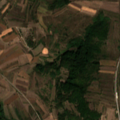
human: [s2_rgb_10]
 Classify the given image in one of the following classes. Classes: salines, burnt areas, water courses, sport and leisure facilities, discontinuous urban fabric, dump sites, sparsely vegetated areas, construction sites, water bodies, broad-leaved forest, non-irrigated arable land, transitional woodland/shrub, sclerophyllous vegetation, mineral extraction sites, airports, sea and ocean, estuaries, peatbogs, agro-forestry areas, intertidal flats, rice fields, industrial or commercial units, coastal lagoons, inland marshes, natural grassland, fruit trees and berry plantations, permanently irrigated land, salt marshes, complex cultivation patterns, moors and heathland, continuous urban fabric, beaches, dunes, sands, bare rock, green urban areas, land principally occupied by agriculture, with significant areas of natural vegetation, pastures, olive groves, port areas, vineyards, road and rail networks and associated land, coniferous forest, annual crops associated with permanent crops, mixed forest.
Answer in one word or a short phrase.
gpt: non-irrigated arable land, fruit trees and berry plantations, complex cultivation patterns, land principally occupied by agriculture, with significant areas of natural vegetation, broad-leaved forest